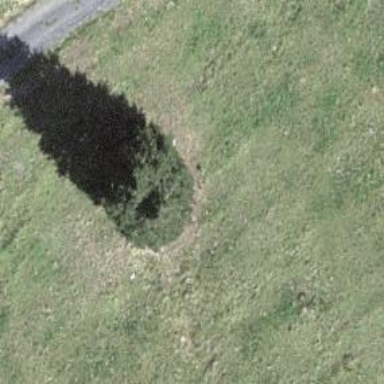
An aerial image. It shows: Single tag "natural: tree."